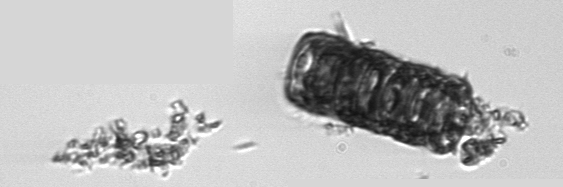
Label: Paralia_sulcata